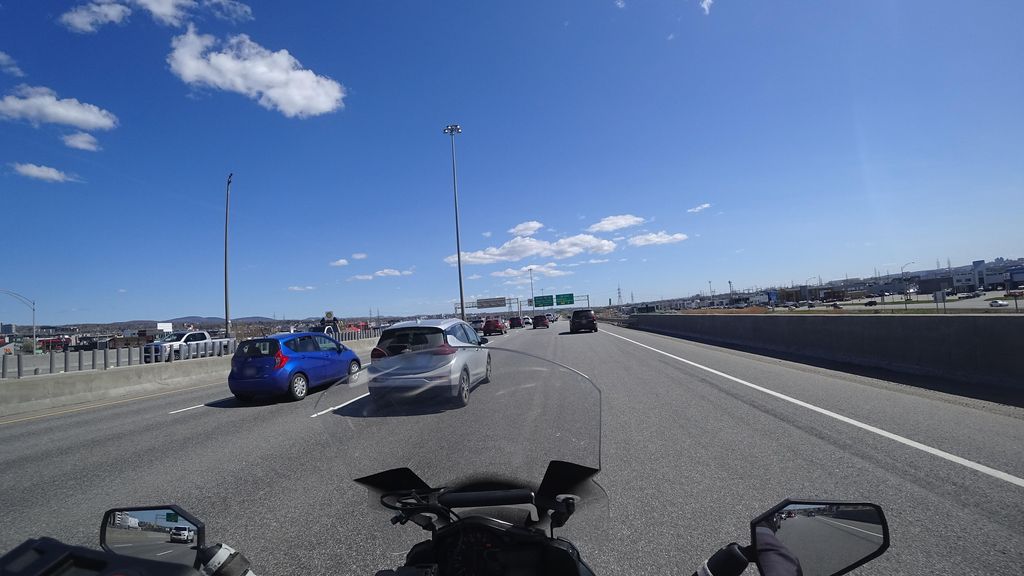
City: quebec_city